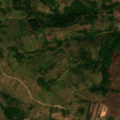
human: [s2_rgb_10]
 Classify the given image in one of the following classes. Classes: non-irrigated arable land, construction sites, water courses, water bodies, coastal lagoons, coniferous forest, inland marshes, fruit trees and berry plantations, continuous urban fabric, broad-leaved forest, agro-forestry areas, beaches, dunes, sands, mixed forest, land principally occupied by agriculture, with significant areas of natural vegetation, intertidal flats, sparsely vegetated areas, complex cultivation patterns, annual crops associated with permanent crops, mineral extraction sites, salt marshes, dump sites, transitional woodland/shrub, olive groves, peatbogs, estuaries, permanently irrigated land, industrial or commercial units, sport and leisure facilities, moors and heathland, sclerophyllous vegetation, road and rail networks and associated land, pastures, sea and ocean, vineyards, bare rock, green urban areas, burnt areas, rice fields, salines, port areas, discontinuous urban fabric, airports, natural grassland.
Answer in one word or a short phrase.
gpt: pastures, land principally occupied by agriculture, with significant areas of natural vegetation, broad-leaved forest, transitional woodland/shrub